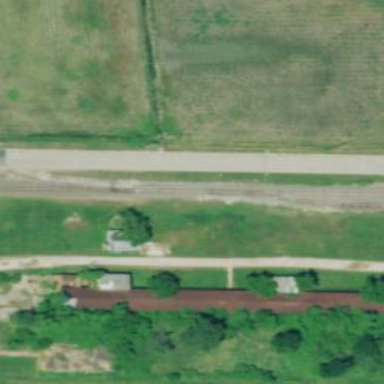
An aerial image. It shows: Railway siding for service.